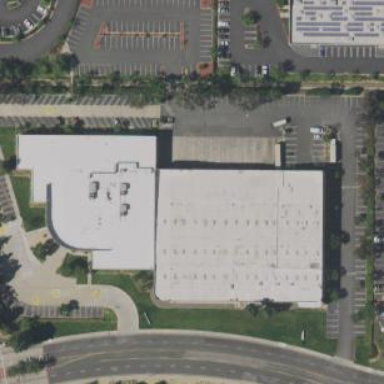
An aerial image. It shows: Commercial building.